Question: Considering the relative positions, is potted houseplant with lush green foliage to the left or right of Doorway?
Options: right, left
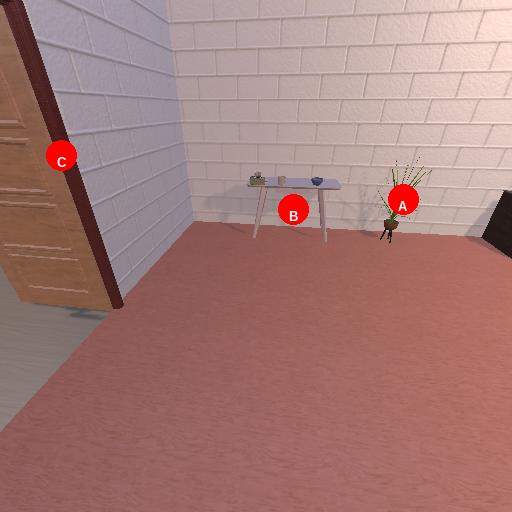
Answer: right